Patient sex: M
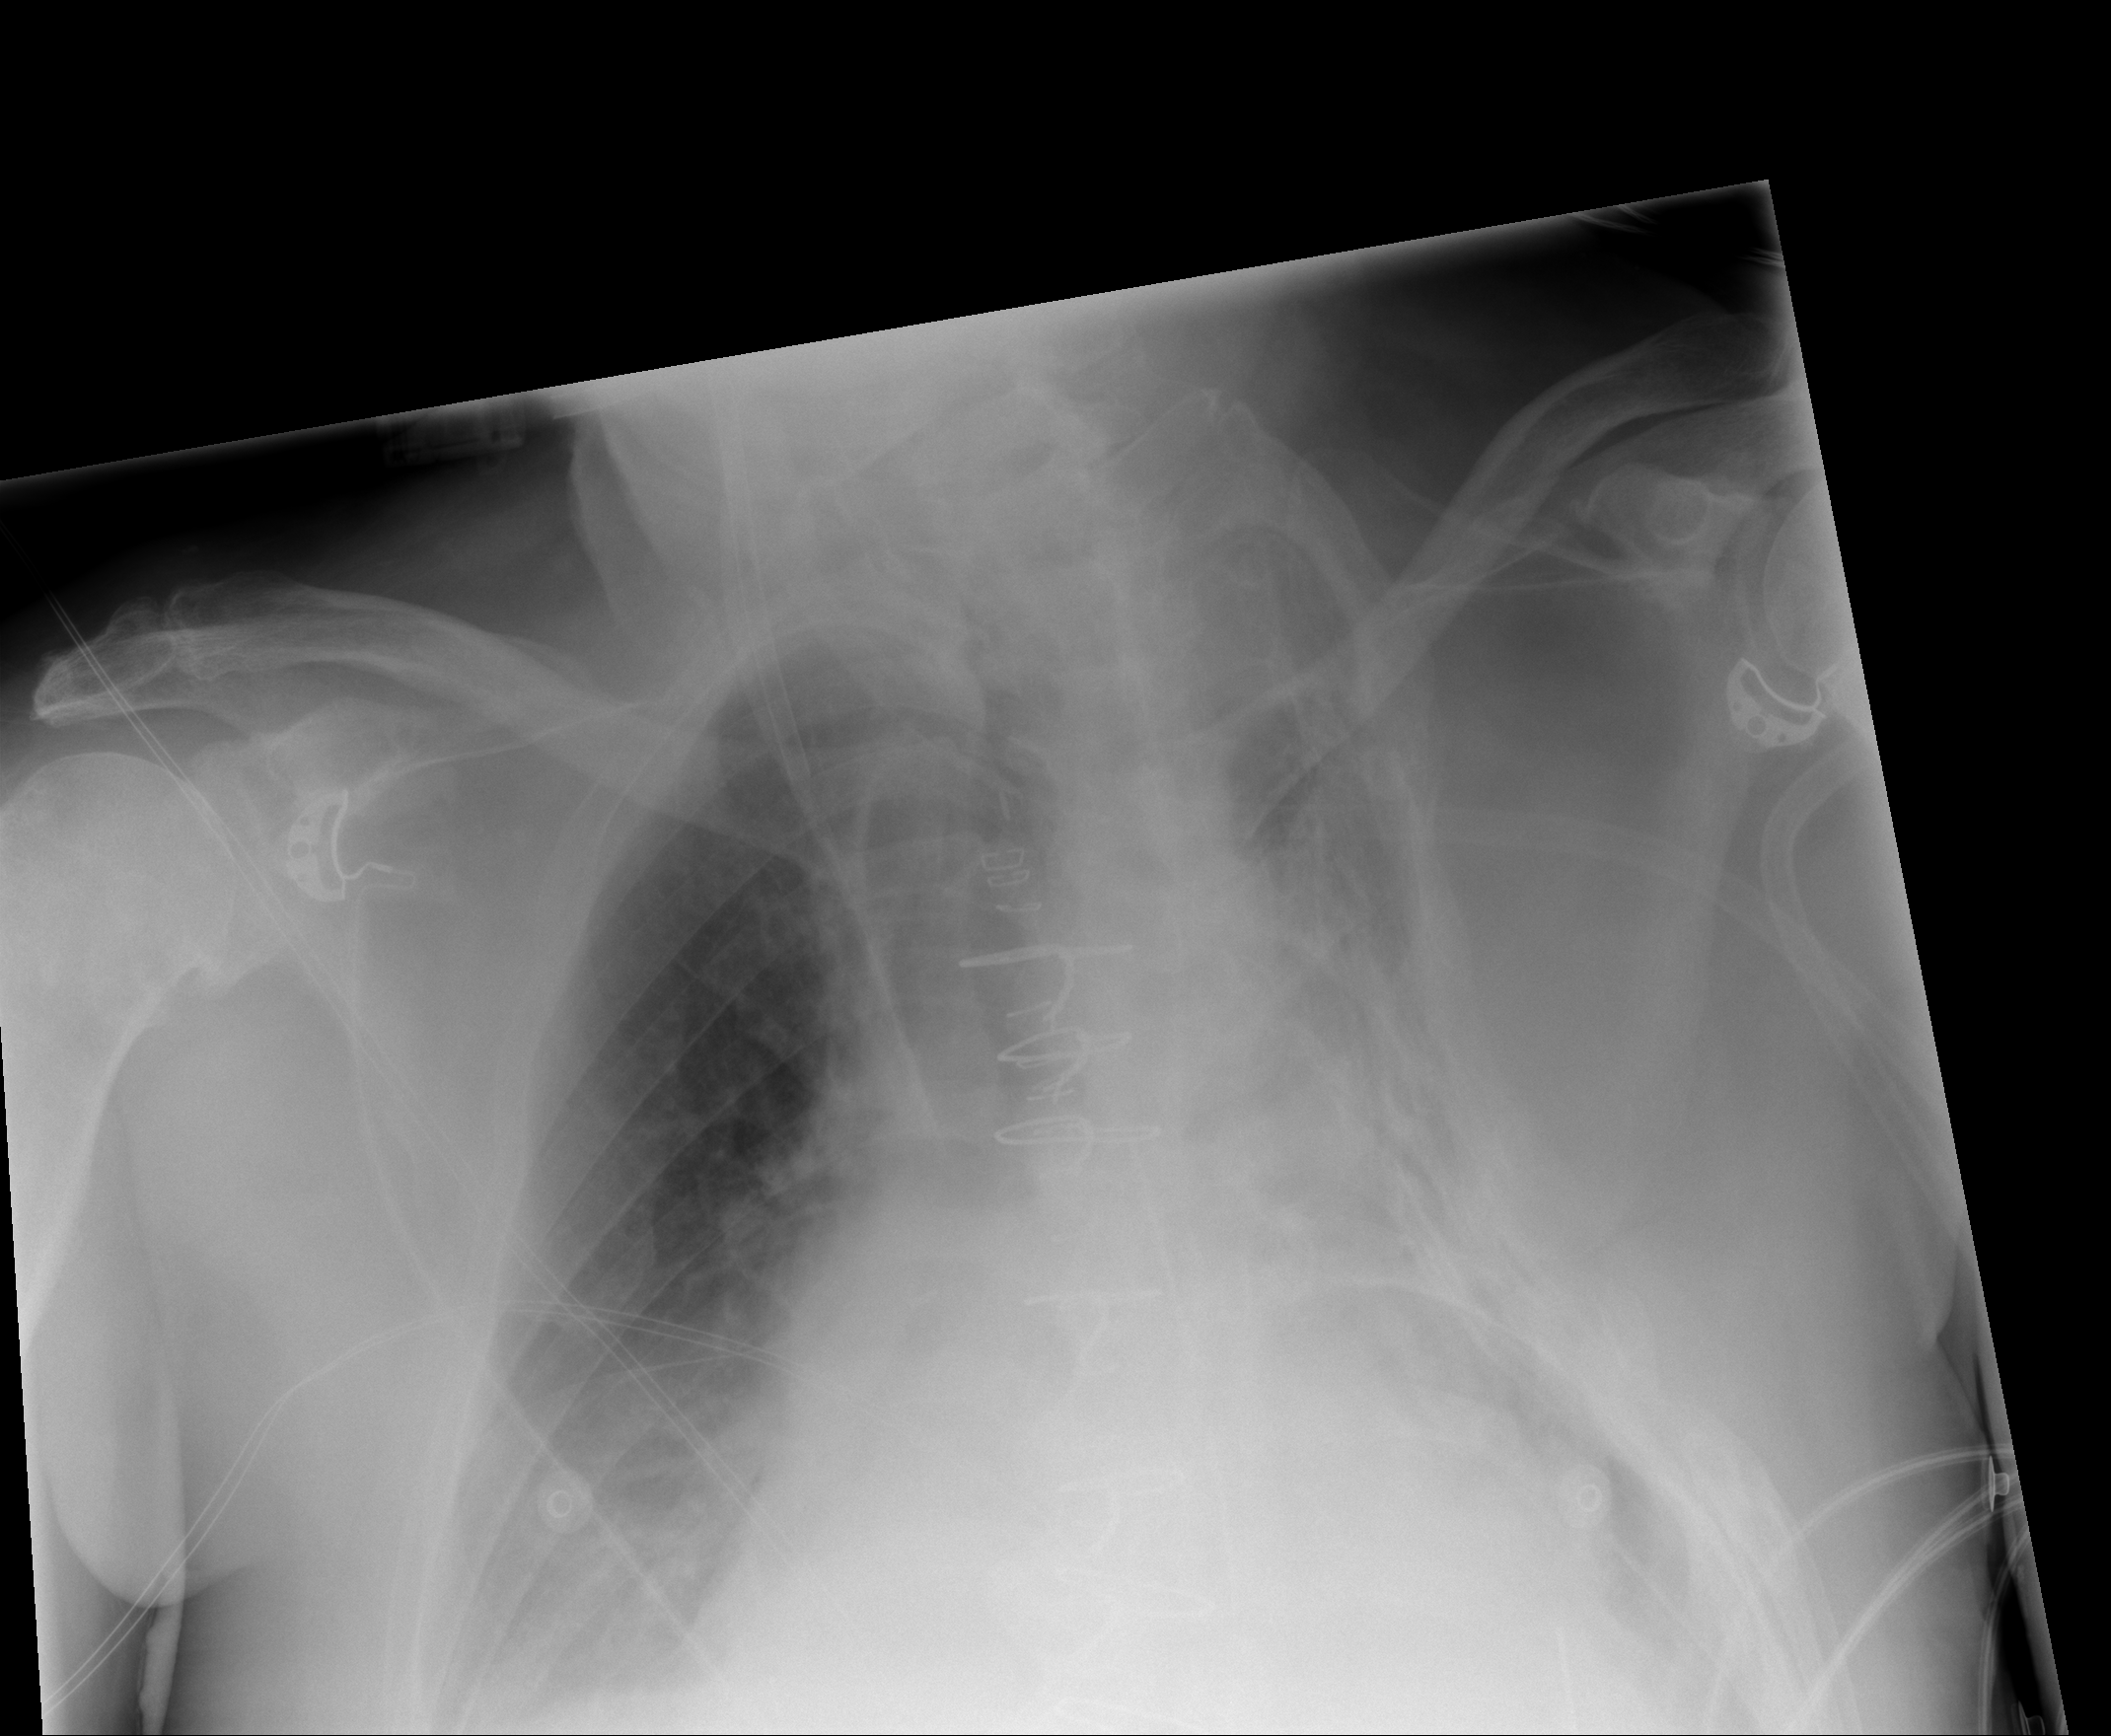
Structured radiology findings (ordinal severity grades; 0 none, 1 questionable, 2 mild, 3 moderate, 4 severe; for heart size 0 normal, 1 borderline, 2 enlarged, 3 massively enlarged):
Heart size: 1
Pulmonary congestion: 2
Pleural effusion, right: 0
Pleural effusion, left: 2
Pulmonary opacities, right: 0
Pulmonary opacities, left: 0
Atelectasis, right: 0
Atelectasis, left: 2